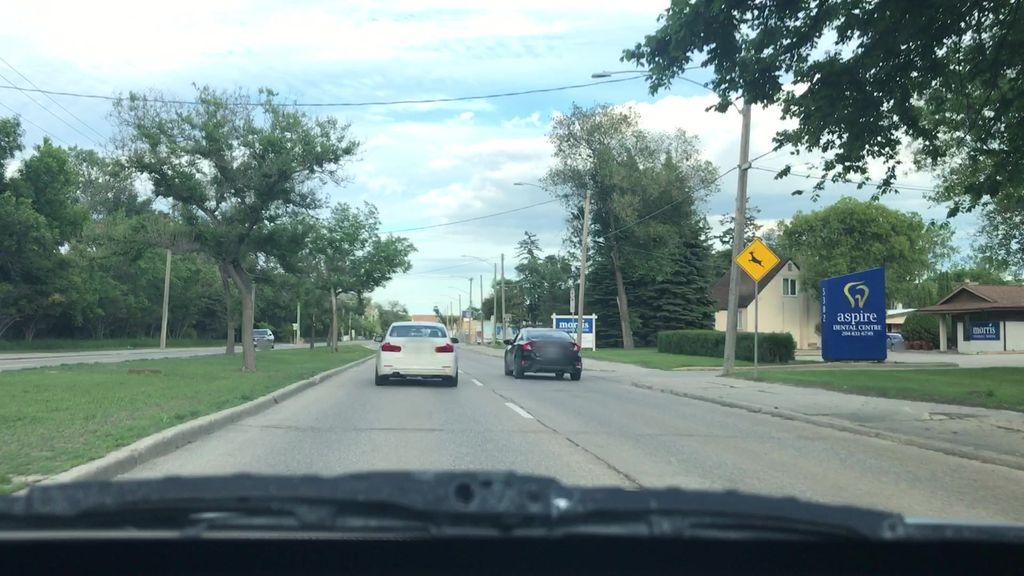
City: winnipeg